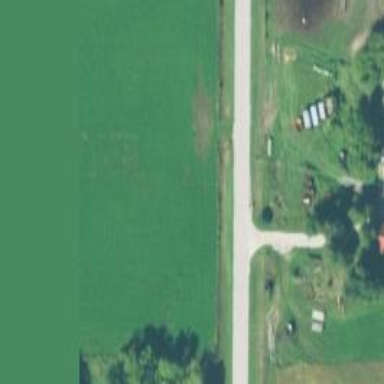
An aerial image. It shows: Unclassified road.